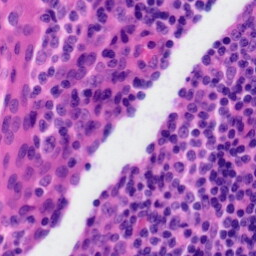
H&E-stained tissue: Tonsil